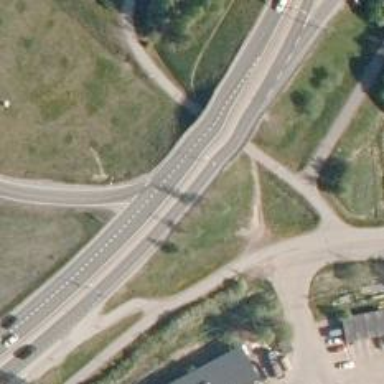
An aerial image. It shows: Secondary road with asphalt surface and embankment.